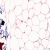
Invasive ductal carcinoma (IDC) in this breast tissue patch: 0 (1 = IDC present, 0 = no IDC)